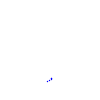
Particle: proton